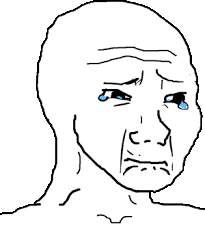
Label: 5_Crying_Wojak